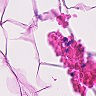
Metastatic tissue present: no